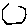
Label: hexagon